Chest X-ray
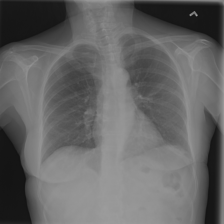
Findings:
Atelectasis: positive
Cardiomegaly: negative
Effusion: negative
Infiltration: positive
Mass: negative
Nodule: negative
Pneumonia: negative
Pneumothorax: negative
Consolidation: negative
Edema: negative
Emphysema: negative
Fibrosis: negative
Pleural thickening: negative
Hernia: negative